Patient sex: F
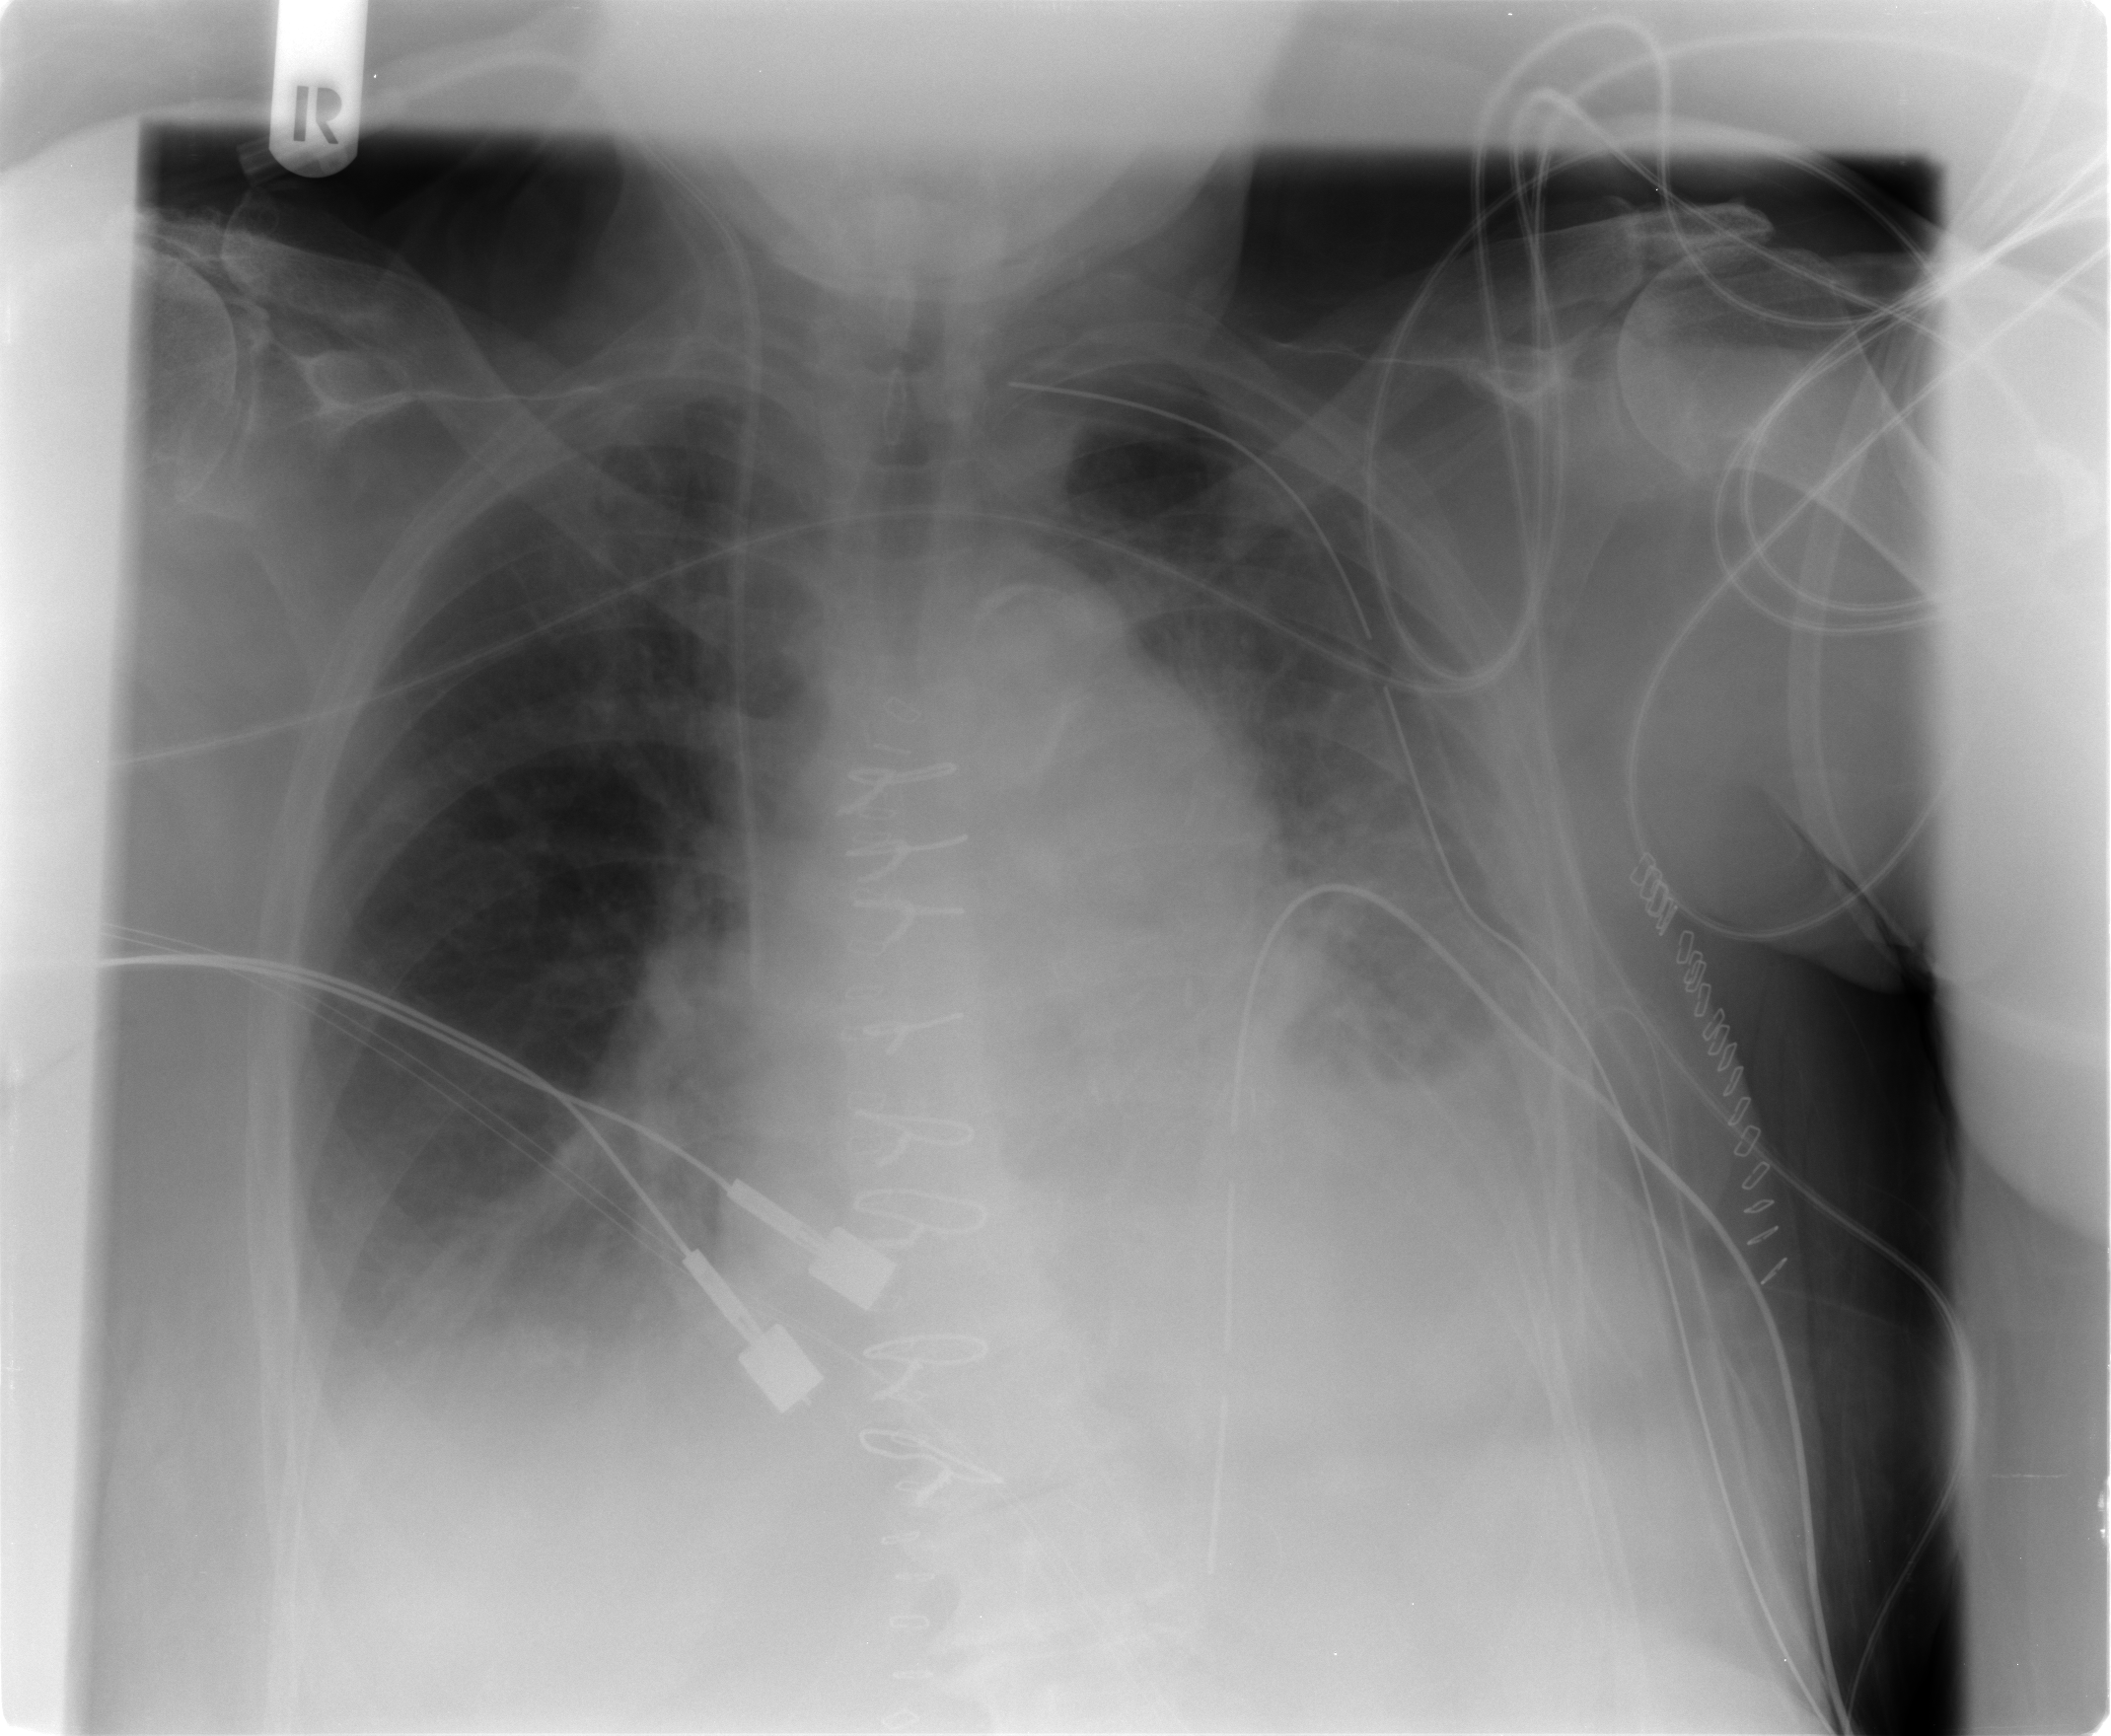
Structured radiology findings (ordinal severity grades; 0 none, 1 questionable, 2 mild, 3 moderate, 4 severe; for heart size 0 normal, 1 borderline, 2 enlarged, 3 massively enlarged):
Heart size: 2
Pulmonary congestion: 2
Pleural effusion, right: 1
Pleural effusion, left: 2
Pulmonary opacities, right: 0
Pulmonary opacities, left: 0
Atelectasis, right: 2
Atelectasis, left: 2